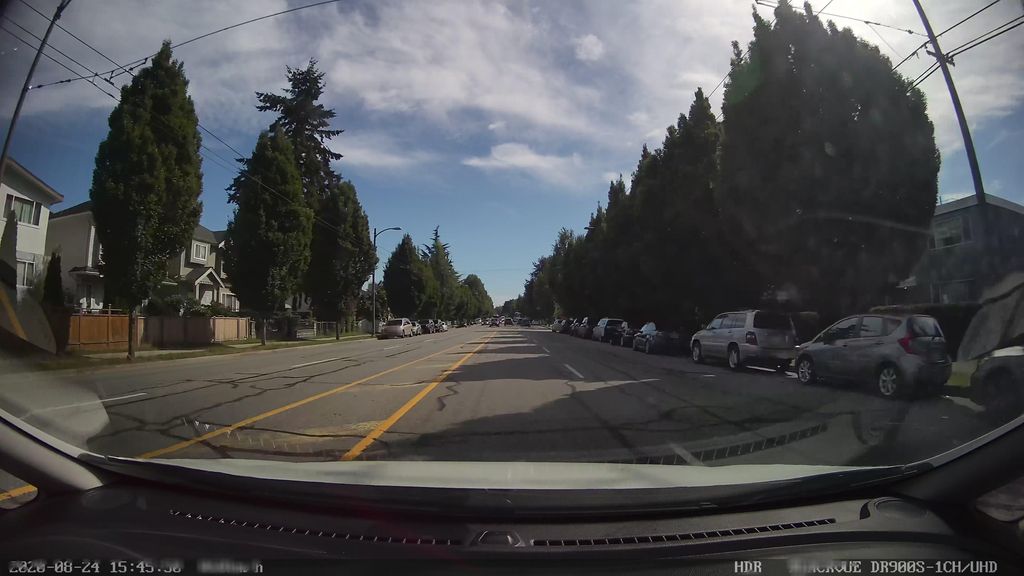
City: vancouver